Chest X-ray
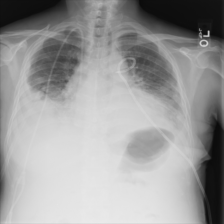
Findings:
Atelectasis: negative
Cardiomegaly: negative
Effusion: positive
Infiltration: positive
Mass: negative
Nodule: negative
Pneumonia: negative
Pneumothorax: negative
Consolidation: negative
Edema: negative
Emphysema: negative
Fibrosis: negative
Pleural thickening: negative
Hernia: negative